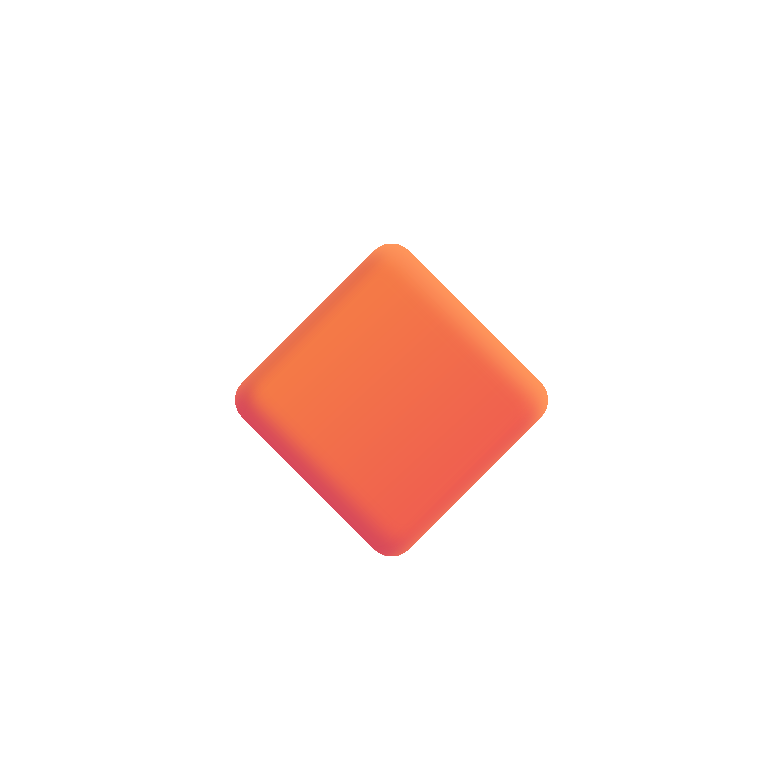
small orange diamond color